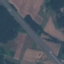
Land use / land cover class: Highway